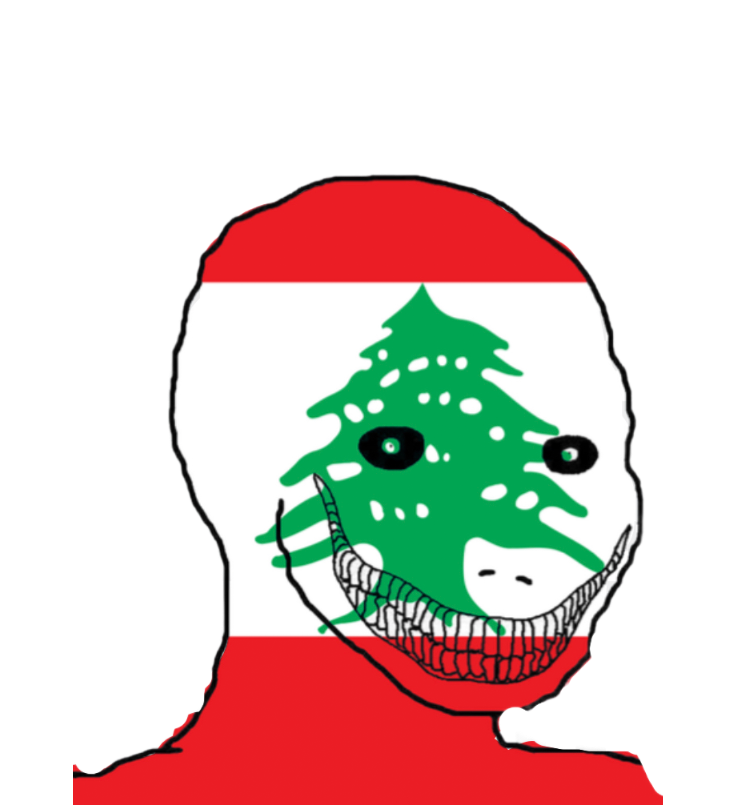
Label: 5_Oomer